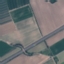
Land use / land cover class: Highway